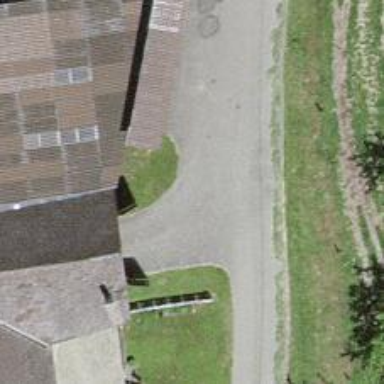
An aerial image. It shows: Farm.